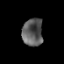
Tissue: prostate
Cell type: T cells
Senescence score: 0.2962
Nuclear area (px): 557
Mean DAPI intensity: 91.174